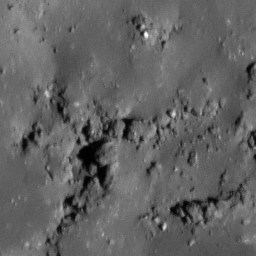
Pit: Tycho 29a
Host crater: Tycho
Host type: impact_melt
Lunar coordinates: latitude -42.847, longitude 348.542